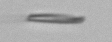
Label: fiber